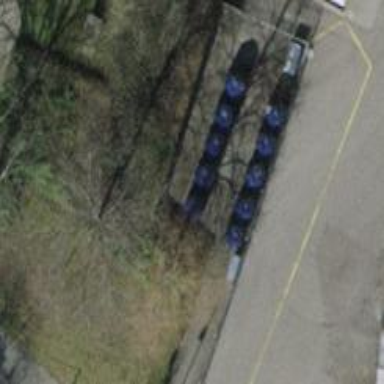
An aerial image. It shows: Recycling container for scrap metal. It is designated as recycling amenity.